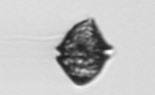
Label: Kryptoperidinium_triquetrum